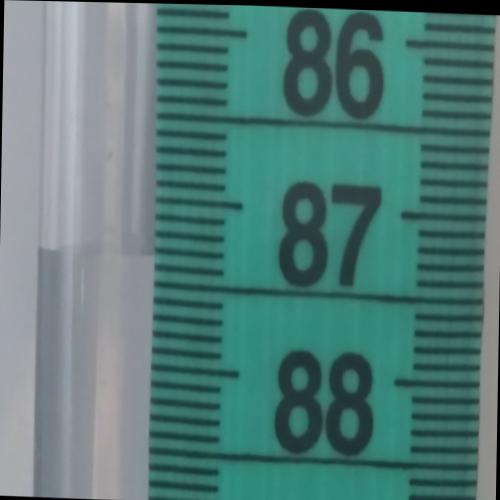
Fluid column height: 87.3 cm